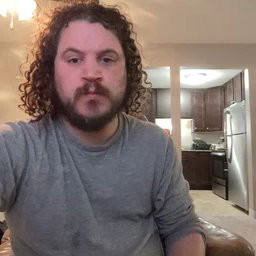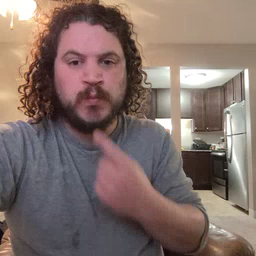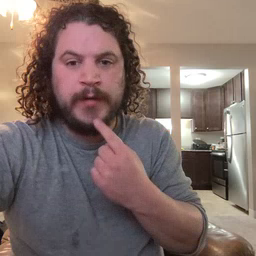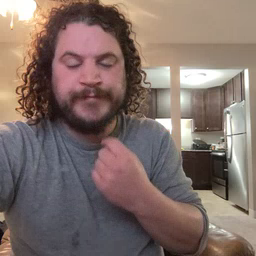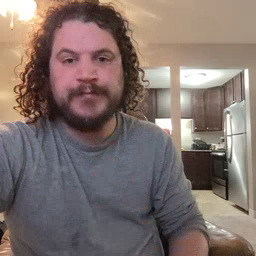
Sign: red